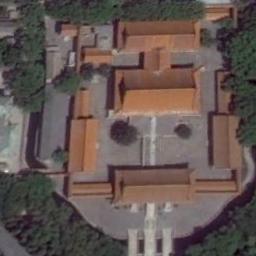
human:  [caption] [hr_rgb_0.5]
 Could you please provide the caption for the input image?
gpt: The roofs of palaces are all red .

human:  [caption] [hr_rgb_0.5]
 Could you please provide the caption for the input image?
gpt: The orange palace with some palaces is surrounded by a green belt .

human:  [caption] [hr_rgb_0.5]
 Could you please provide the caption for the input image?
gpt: There are many trees of different sizes beside the palace .

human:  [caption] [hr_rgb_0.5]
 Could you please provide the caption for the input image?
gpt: The palace is on the open place surrounded by trees .

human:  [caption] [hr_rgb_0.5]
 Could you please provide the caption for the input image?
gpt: There are some green trees around the brown palace .